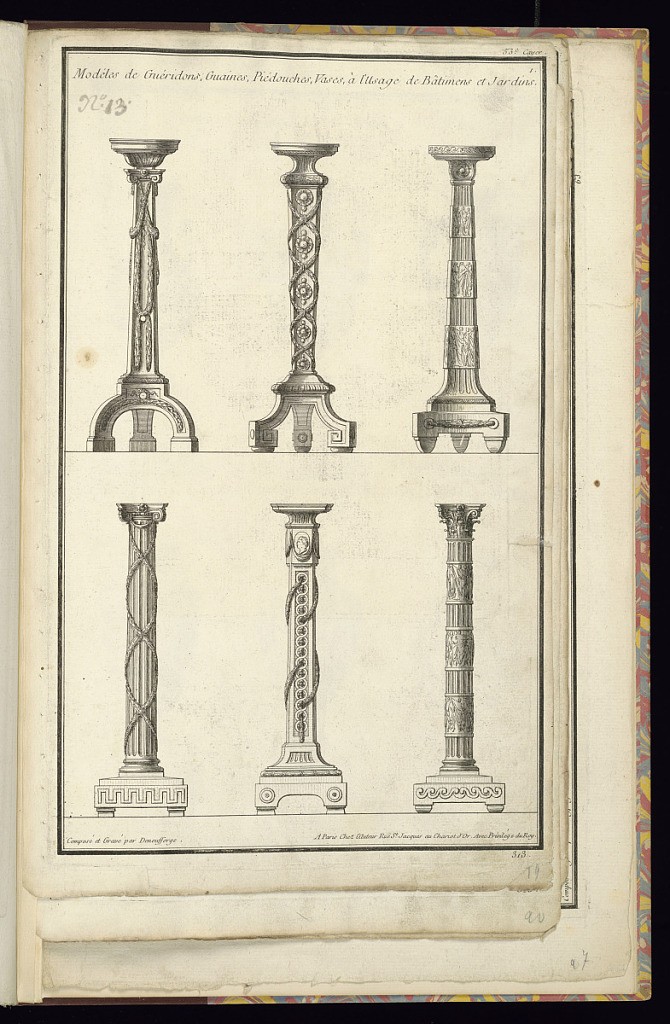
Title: Modèles de Guéridons, Guaines, Piédouches, Vases, à l’Usage de Bâtimens et Jardins
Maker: Jean-François de Neufforge, Flemish, 1714 – 1791
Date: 1763
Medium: Etching and engraving on laid paper
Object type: Print
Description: Six designs for candlestands or plinths decorated with neoclassical motifs and ornament featuring festoons of leaves, fluting, rosettes, acanthus leaves, Vitruvian scroll pattern, figures, capitals, roundel portraits, and meander motifs. The plate is titled, numbered, and signed.